Question: I'm finishing up a drawing application that uses OpenGL ES 2.0 (WebGL) and JS. Things work pretty well unless I draw with very quick movements. See the image below:

This loop was drawn with a smooth motion, but because JS was only able to get mouse readings at specific locations, the result is faceted. This happens to a certain degree in Photoshop if you have mouse smoothing turned off, though obviously much less because PS has the ability to poll at a much higher rate.
So, I would like to implement some mouse smoothing, but I'm concerned about making sure it's very efficient so that it doesn't bog down the actual pixel drawing operations. I was originally thinking about using the mouse locations that JS is able to grab to generate splines and interpolate between readings to give a smoother result. I'm not sure if this is the best approach, though. If it is, how do I make sure I sample the correct locations on the intermediate spline? Most of the spline equations I've found don't have uniformly-distributed values for 't = [0, 1]'.
Any help/guidance/advice would be very appreciated. Thanks!
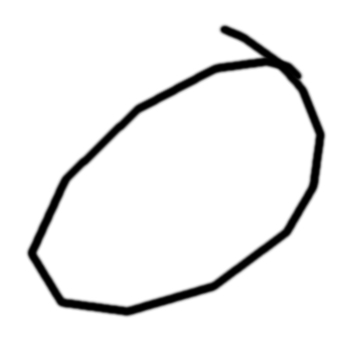
Answer: Catmull-Rom might be a good one to try, if you haven't already.
<URL>
I'd pick a minimum segment length and divide up segments that are over that into 1+segmentLength/minSegmentLength sub-segments.